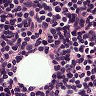
Metastatic tissue present: no